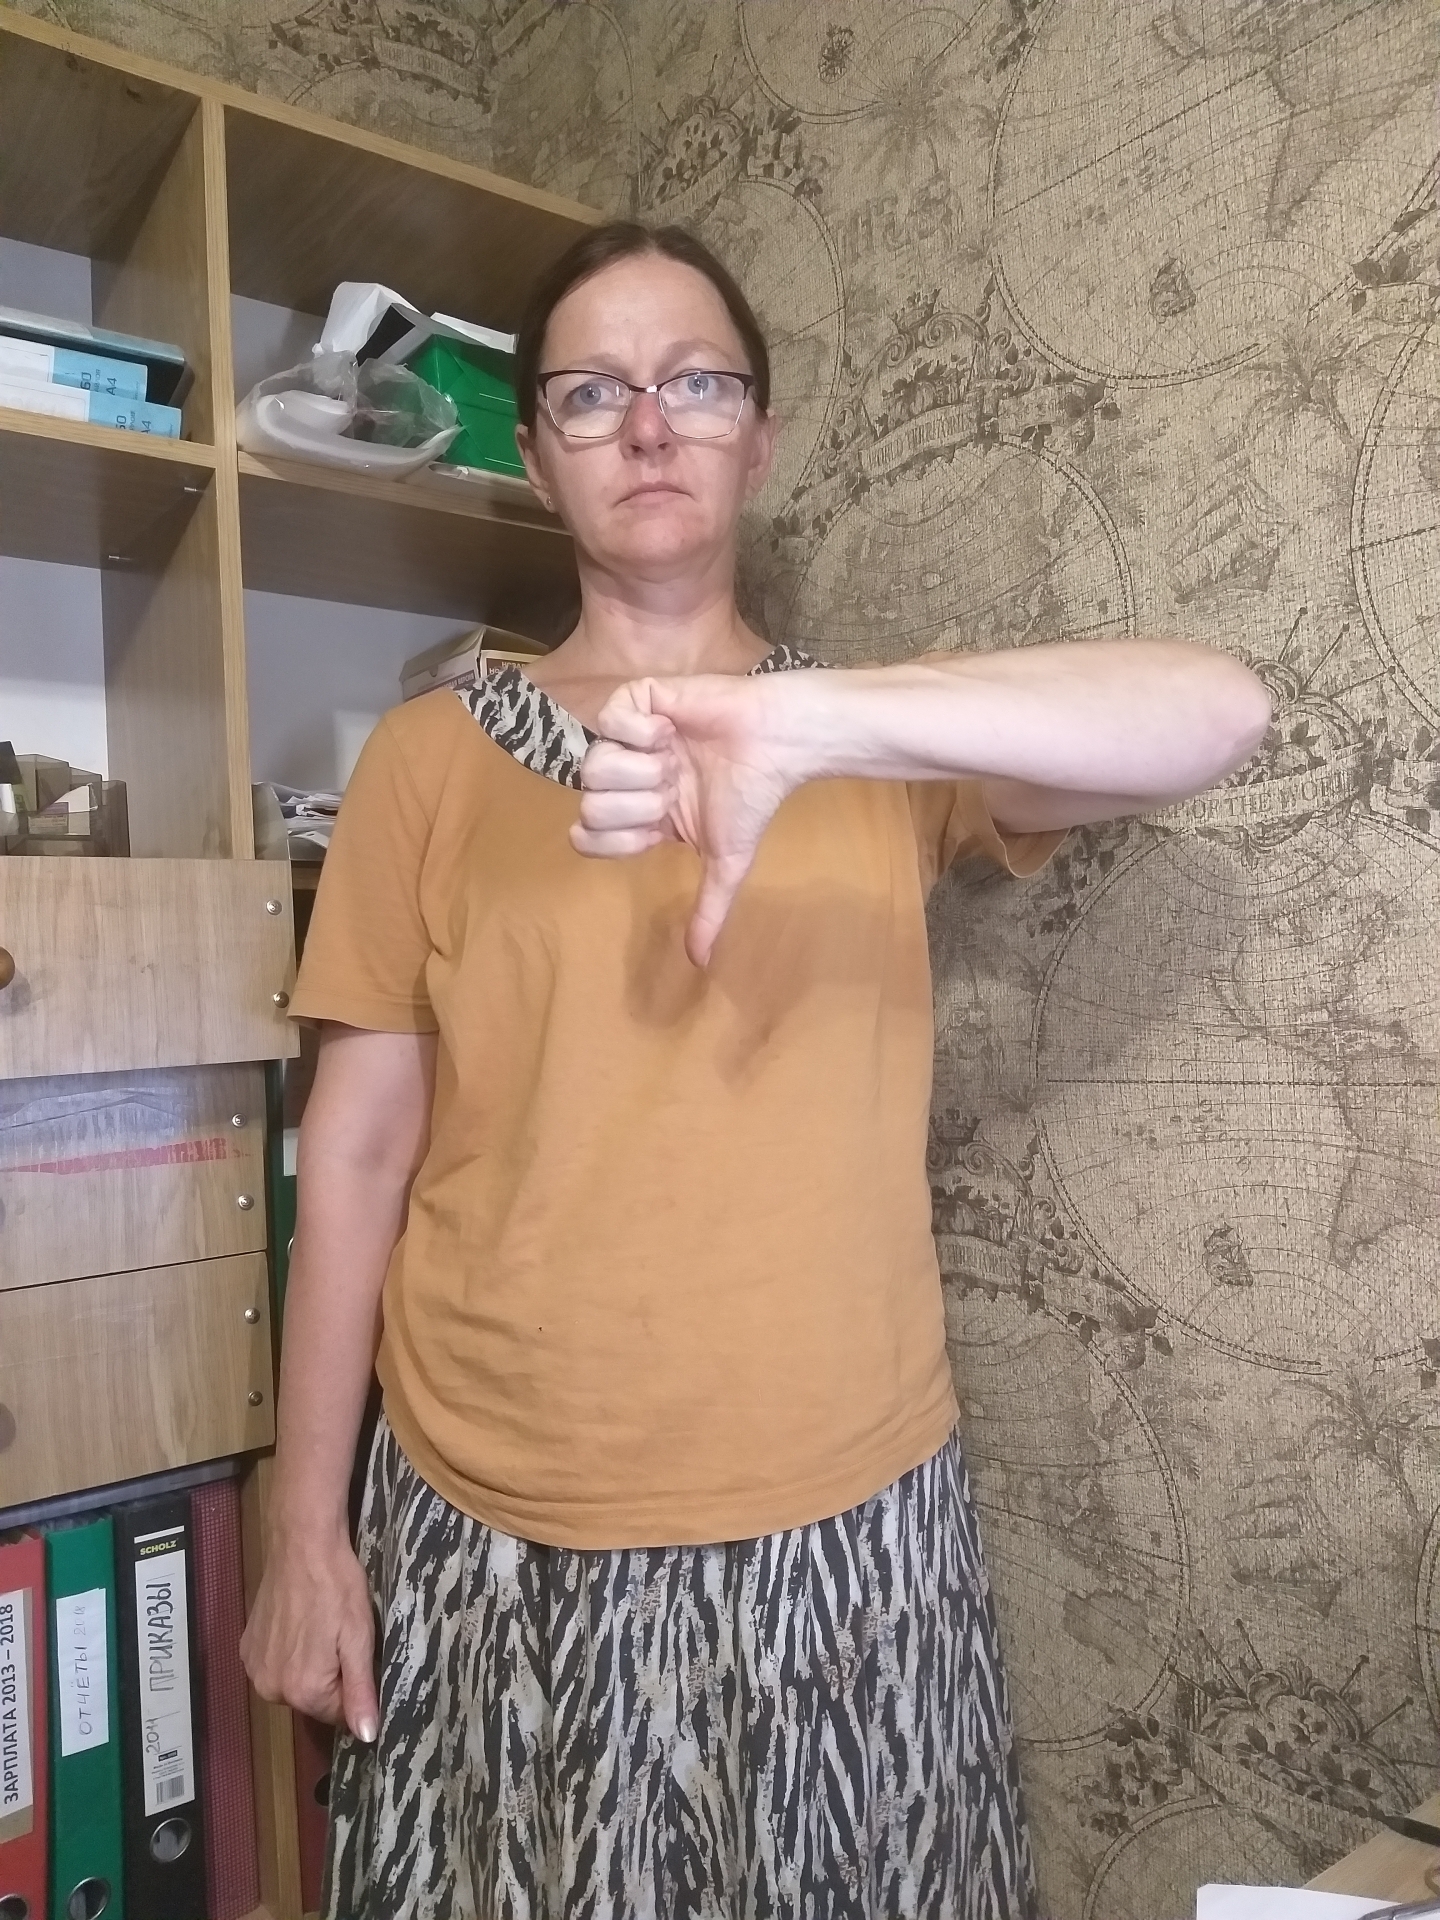
Label: clear